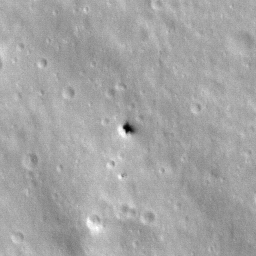
Pit: Stevinus 26
Host crater: Stevinus
Host type: impact_melt
Lunar coordinates: latitude -32.133, longitude 54.865